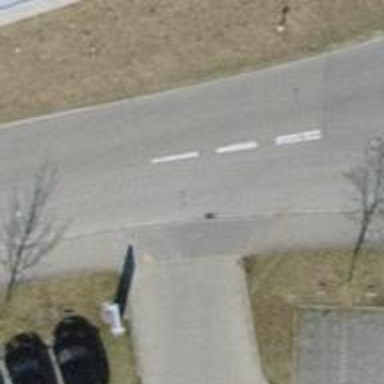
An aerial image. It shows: Unclassified road with asphalt surface.